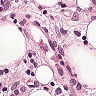
Metastatic tissue present: yes